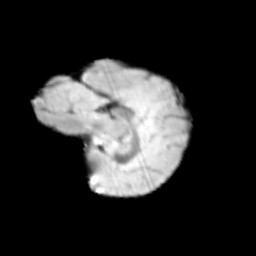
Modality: T2w
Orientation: sagittal
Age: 10
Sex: female
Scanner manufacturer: siemens
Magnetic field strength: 3 T
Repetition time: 3.8 s
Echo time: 0.07 s